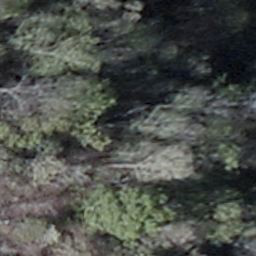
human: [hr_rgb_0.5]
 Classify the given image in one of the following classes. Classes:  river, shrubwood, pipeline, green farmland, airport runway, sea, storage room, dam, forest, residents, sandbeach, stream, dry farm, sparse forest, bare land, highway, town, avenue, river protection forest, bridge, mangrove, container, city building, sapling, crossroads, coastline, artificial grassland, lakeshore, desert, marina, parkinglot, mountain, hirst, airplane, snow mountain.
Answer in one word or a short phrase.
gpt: shrubwood